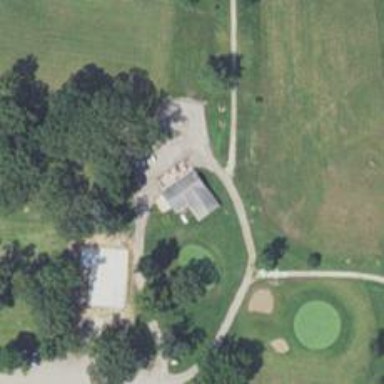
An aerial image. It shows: Golf course.